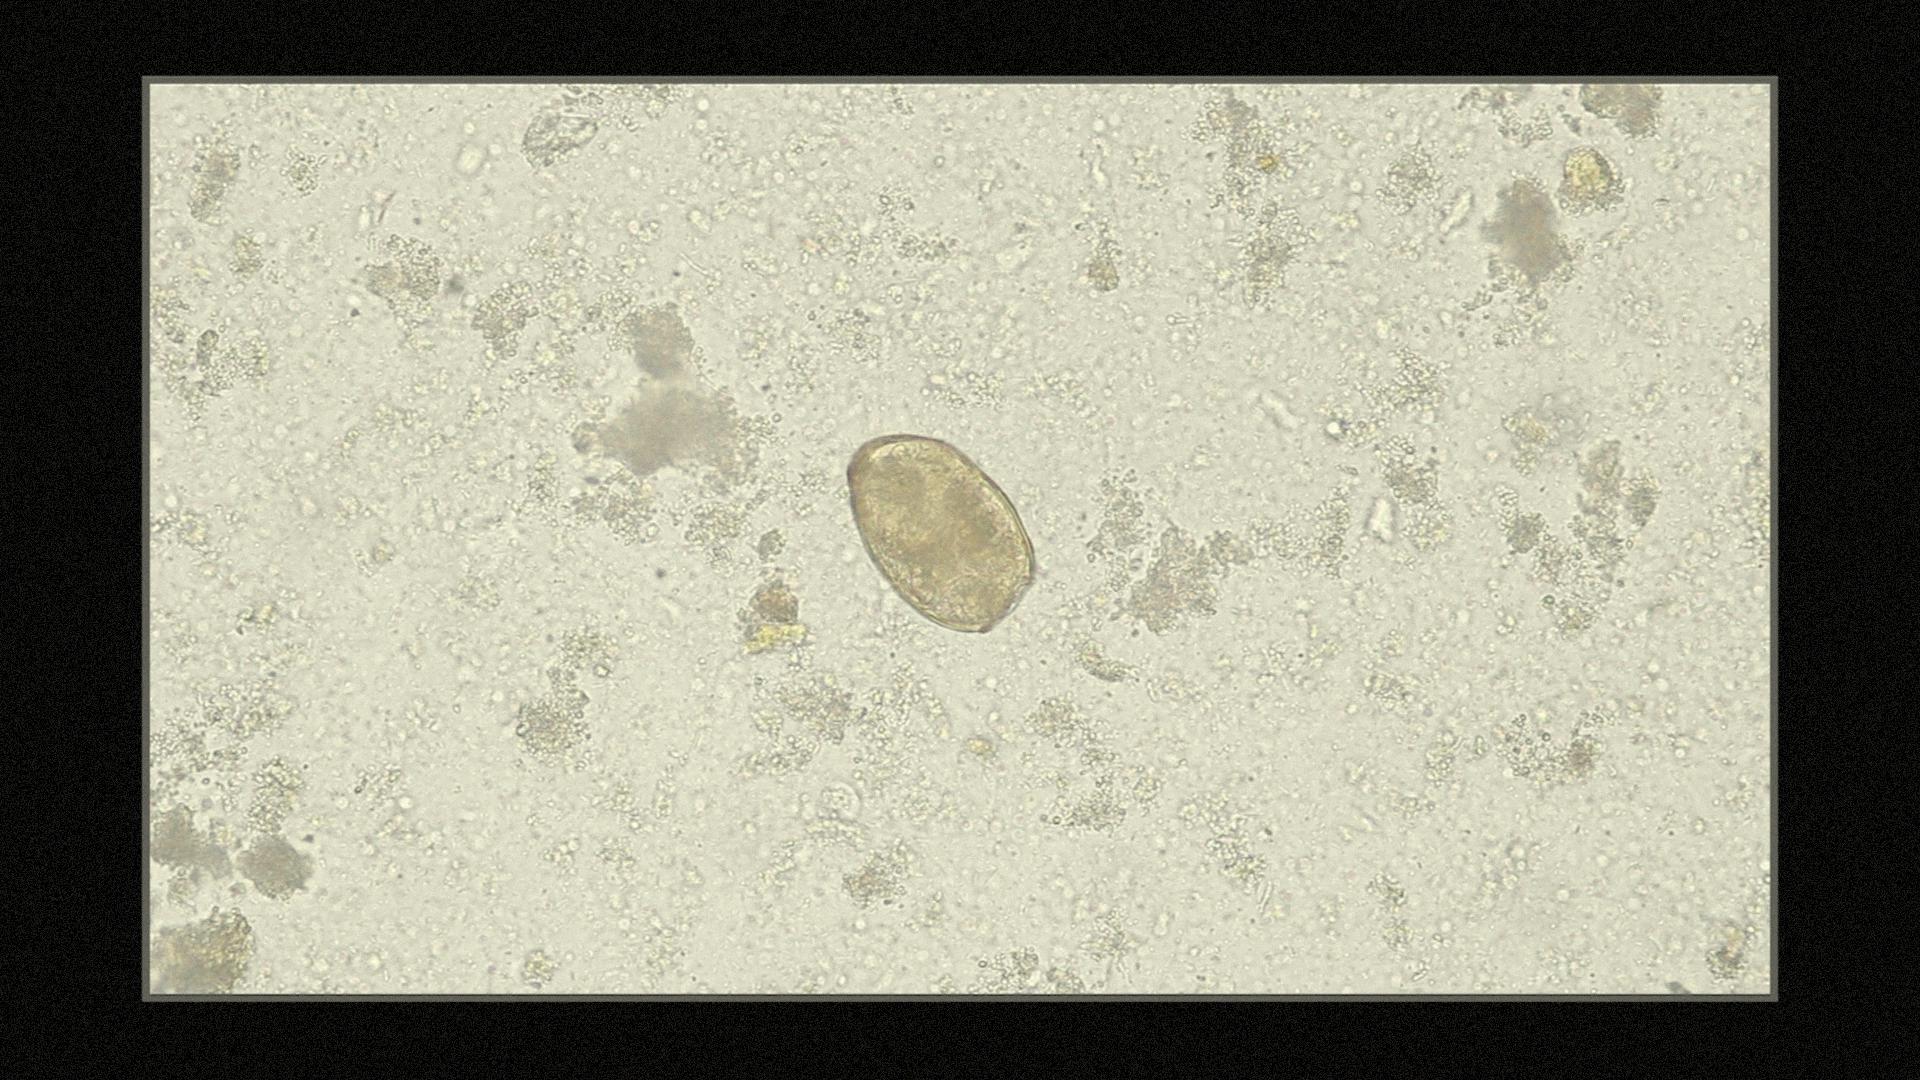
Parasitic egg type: Paragonimus spp